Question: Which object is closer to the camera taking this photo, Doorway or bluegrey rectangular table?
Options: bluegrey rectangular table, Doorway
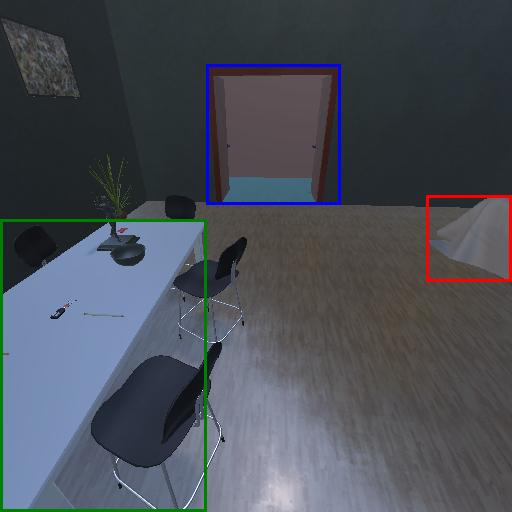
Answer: bluegrey rectangular table